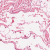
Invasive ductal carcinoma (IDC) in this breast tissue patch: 0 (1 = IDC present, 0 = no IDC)